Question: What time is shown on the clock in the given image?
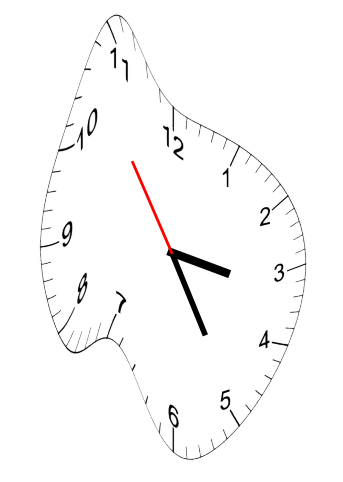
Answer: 03:24:54